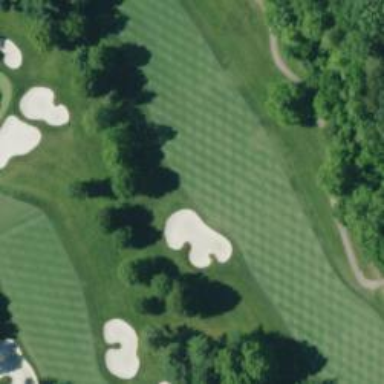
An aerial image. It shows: Grass area designated as golf tee.